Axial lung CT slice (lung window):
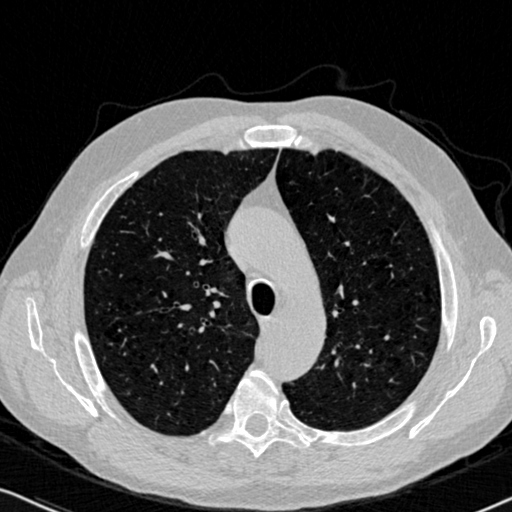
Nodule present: no